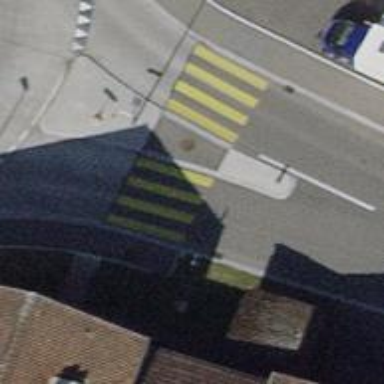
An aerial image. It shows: Marked zebra crossing with island in the middle.